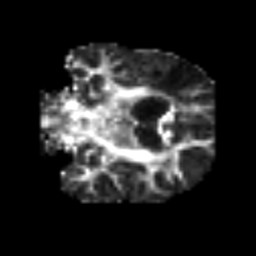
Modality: FA
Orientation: coronal
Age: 56
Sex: male
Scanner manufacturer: siemens
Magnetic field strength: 3 T
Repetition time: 5.6 s
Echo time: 0.082 s